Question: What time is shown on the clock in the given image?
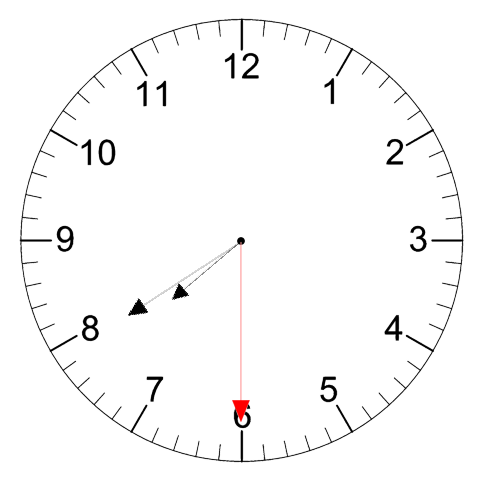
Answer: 07:39:30